Question: I want to achieve the following outcomes:
1. Rescale the size of the bubbles such that the largest bubble has a diameter of 1 (on whichever has the more compressed scale of the x and y axes).
2. Rescale the size of the bubbles such that the smallest bubble has a diameter of 1 mm
3. Have a legend with the first and last points the minimum non-zero frequency and the maximum frequency.
The best I have been able to do is as follows, but I need a more general solution where the value of maxSize is computed rather than hard-coded. If I was doing it in the traditional R plots I would use par("pin") to work out the size of plot area and work backwards, but I cannot figure out how to access this information with ggplot2. Any suggestions?
'''
library(ggplot2)
agData = data.frame(
class=rep(1:7,3),
drv = rep(1:3,rep(7,3)),
freq = as.numeric(xtabs(~class+drv,data = mpg))
)
agData = agData[agData$freq != 0,]
rng = range(agData$freq)
mn = rng[1]
mx = rng[2]
minimumArea = mx - mn
maxSize = 20
minSize = max(1,maxSize * sqrt(mn/mx))
qplot(class,drv,data = agData, size = freq) + theme_bw() +
scale_area(range = c(minSize,maxSize),
breaks = seq(mn,mx,minimumArea/4), limits = rng)
'''
Here is what it looks like so far:

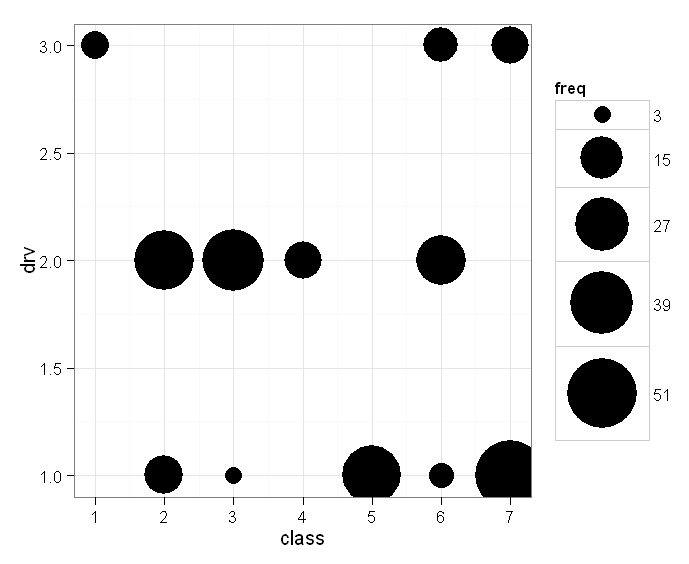
Answer: When no ggplot, lattice or other highlevel package seems to do the job without hours of fine tuning I always revert to the base graphics. The following code gets you what you want, and after it I have another example based on how I would have plotted it.
Note however that I have set the maximum to 1 cm, but just divide 'size.range/2' to get diameter instead. I just thought radius gave me nicer plots, and you'll probably want to adjust things anyways.
'''
size.range <- c(.1, 1) # Min and max radius of circles, in cm
# Calculate the relative radius of each circle
radii <- sqrt(agData$freq)
radii <- diff(size.range)*(radii - min(radii))/diff(range(radii)) + size.range[1]
# Plot in two panels
mar0 <- par("mar")
layout(t(1:2), widths=c(4,1))
# Panel 1: The circles
par(mar=c(mar0[1:3],.5))
symbols(agData$class, agData$drv, radii, inches=size.range[2]/cm(1), bg="black")
# Panel 2: The legend
par(mar=c(mar0[1],.5,mar0[3:4]))
symbols(c(0,0), 1:2, size.range, xlim=c(-4, 4), ylim=c(-2,4),
inches=1/cm(1), bg="black", axes=FALSE, xlab="", ylab="")
text(0, 3, "Freq")
text(c(2,0), 1:2, range(agData$freq), col=c("black", "white"))
# Reset par settings
par(mar=mar0)
'''

Now follows my suggestion. The largest circle has a radius of 1 cm and area of the circles are proportional to 'agData$freq', without forcing a size of the smallest circle. Personally I think this is easier to read (both code and figure) and looks nicer.
'''
with(agData, symbols(class, drv, sqrt(freq),
inches=size.range[2]/cm(1), bg="black"))
with(agData, text(class, drv, freq, col="white"))
'''